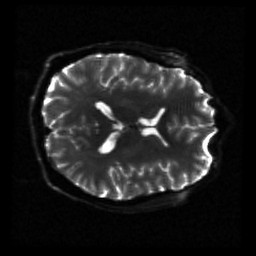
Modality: sbref
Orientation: axial
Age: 29
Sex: female
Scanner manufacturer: siemens
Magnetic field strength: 3 T
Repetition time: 3.23 s
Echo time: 0.0892 s